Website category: university
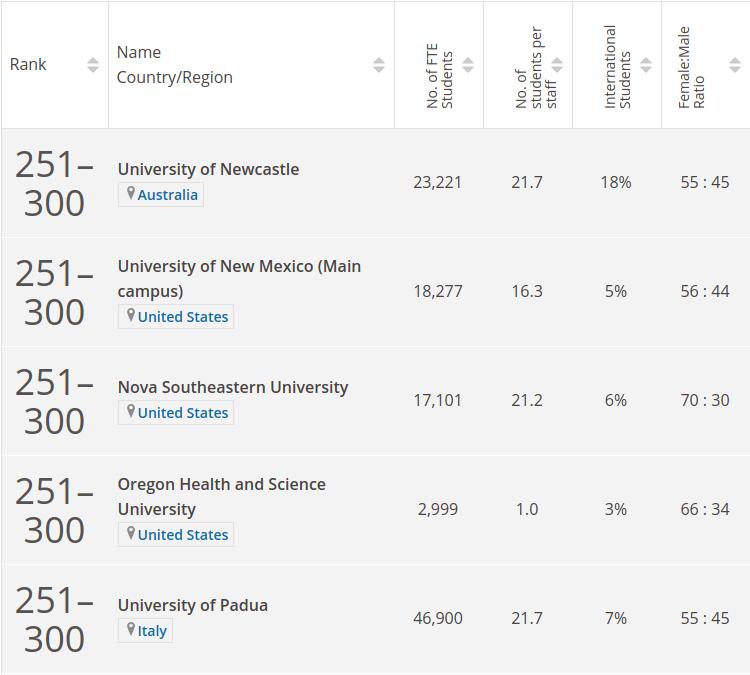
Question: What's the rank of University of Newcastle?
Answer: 251300

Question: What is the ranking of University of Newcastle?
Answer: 251300

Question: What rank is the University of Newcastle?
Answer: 251300

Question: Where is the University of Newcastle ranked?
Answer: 251300

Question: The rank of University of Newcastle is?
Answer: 251300

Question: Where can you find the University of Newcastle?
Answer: Australia

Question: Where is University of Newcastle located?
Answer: Australia

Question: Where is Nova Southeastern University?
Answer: United States

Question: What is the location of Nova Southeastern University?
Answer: United States

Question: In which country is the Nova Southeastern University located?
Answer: United States

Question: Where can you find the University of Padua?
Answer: Italy

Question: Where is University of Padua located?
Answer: Italy

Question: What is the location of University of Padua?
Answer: Italy

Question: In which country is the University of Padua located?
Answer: Italy

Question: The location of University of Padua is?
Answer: Italy

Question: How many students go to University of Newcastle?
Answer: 23,221

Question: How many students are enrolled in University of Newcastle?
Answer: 23,221

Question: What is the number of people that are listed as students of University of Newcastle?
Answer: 23,221

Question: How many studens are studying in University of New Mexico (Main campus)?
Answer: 18,277

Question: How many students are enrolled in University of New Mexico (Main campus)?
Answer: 18,277

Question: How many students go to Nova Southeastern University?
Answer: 17,101

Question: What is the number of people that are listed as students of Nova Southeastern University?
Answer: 17,101

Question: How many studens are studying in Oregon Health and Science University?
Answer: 2,999

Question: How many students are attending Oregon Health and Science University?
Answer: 2,999

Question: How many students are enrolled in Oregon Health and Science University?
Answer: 2,999

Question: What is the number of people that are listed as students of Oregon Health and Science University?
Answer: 2,999

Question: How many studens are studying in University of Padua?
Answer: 46,900

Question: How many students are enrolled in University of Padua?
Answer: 46,900

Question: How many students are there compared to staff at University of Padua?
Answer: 21.7

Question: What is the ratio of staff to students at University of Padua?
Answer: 21.7

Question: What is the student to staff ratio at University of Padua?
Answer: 21.7

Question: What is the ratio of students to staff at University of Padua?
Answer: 21.7

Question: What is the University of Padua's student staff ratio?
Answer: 21.7

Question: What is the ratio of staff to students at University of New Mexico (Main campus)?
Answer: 16.3

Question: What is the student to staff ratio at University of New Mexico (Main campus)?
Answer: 16.3

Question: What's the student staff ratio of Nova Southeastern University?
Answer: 21.2

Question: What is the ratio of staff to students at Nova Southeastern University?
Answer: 21.2

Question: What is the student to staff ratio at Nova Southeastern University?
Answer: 21.2

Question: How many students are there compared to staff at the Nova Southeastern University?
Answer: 21.2

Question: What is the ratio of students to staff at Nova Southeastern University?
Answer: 21.2

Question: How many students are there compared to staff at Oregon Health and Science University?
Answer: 1.0

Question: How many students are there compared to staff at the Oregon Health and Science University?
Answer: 1.0

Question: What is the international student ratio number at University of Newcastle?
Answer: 18%

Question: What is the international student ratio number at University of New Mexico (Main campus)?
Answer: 5%

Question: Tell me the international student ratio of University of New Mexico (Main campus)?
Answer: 5%

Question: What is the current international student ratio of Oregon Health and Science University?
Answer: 3%

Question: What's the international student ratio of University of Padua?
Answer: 7%

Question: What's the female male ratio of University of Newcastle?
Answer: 55 : 45

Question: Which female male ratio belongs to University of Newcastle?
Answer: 55 : 45

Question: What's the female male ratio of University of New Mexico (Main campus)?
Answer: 56 : 44

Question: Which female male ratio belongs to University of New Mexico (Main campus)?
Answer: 56 : 44

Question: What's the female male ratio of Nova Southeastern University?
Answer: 70 : 30

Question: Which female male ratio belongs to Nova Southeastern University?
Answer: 70 : 30

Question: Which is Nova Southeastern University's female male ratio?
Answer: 70 : 30

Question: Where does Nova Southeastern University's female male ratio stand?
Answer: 70 : 30

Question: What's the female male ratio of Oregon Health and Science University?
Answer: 66 : 34

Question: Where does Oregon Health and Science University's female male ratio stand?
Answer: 66 : 34

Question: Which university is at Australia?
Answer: University of Newcastle

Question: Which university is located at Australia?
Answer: University of Newcastle

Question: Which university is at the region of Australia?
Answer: University of Newcastle

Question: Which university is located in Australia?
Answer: University of Newcastle

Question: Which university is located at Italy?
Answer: University of Padua

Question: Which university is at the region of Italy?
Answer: University of Padua

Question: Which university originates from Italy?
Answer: University of Padua